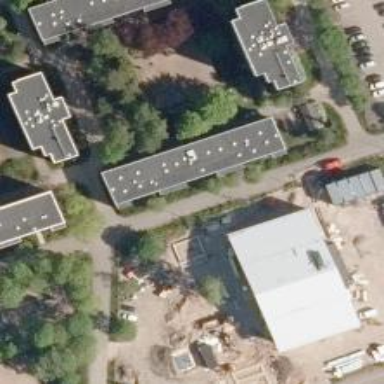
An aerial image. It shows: Kindergarten.